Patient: sex M, age 78
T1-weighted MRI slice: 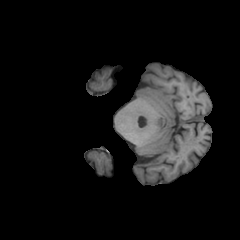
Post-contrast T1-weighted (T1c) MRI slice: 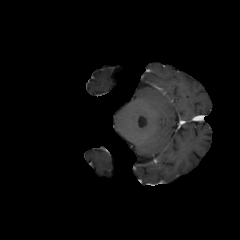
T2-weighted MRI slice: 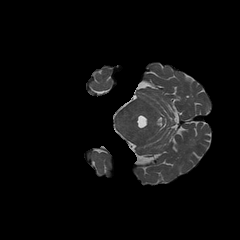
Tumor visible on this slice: no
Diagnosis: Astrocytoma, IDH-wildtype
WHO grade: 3